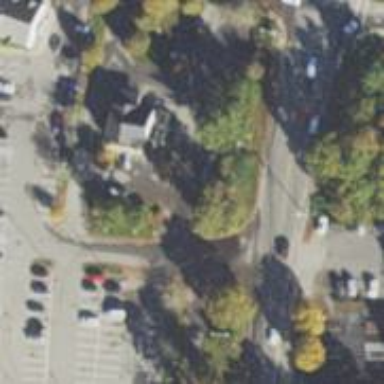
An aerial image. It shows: Parking space.